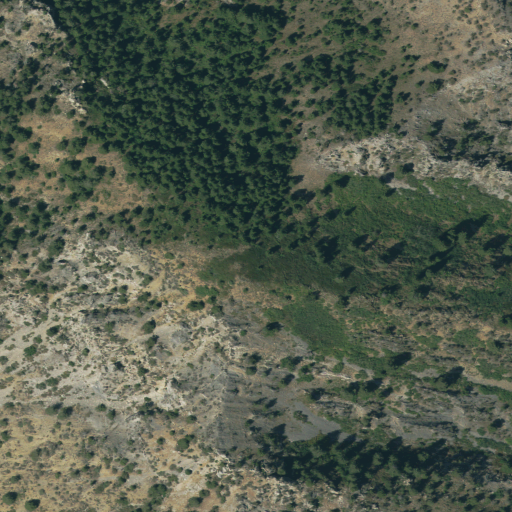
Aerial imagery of mountain in Utah named Black Peak containing shrub, evergreen forest, and deciduous forest